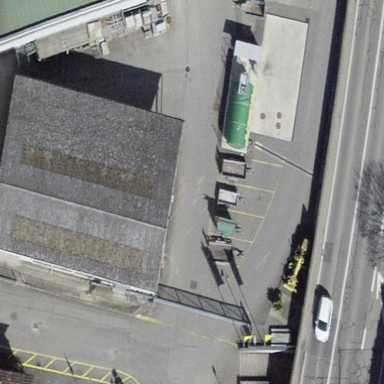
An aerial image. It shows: Building with flat roof.